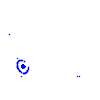
Particle: electron